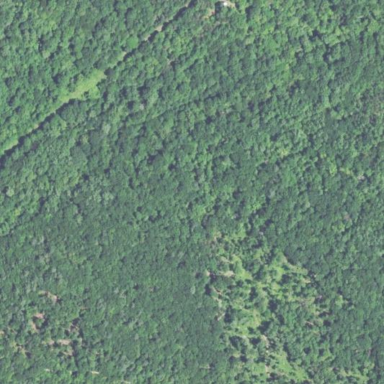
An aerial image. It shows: Evergreen needle-leaved forest.